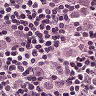
Metastatic tissue present: yes